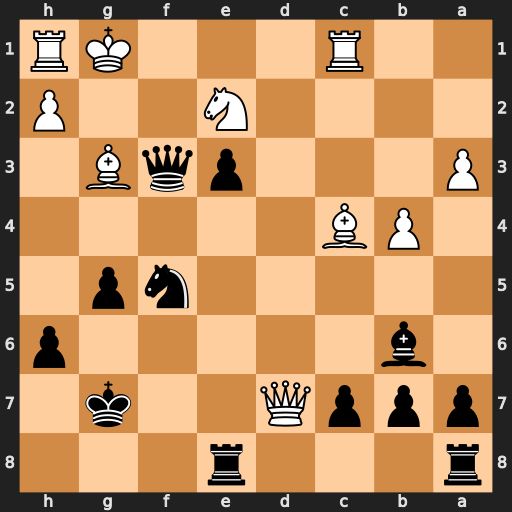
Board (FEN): r3r3/pppQ2k1/1b5p/5np1/1PB5/P3pqB1/4N2P/2R3KR
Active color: b
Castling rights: -
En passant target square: -
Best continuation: Re7 Qd5 Qf2+ Bxf2 exf2+ Kg2 Ne3+